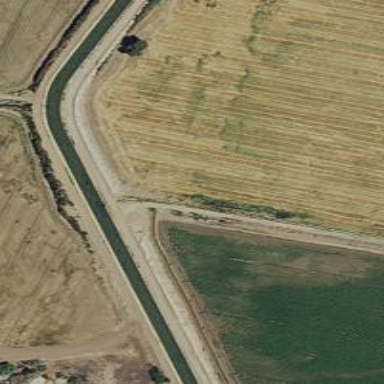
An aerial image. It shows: Canal.